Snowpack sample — Buffalo Mountain, Silverthorne, Colorado, USA (1/25/25, 10:11 AM MST)
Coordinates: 39.6222, -106.1139
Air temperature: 22 °F
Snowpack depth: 110 cm
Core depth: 10 cm
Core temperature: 46.4 °F
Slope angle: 12°, slope face: 102°
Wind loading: high
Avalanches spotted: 0
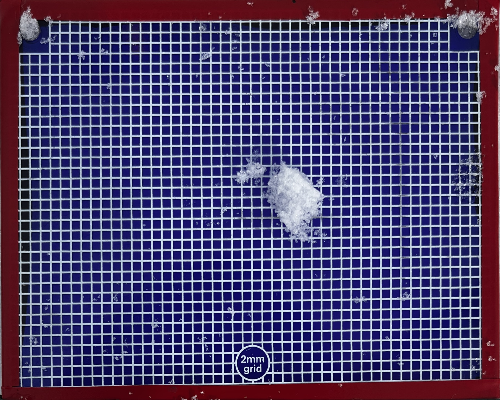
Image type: profile
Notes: No avalanches nearby, collected on the outskirts of a fire break 15 meters from the treeline, on way to Buffalo and Red Mountain